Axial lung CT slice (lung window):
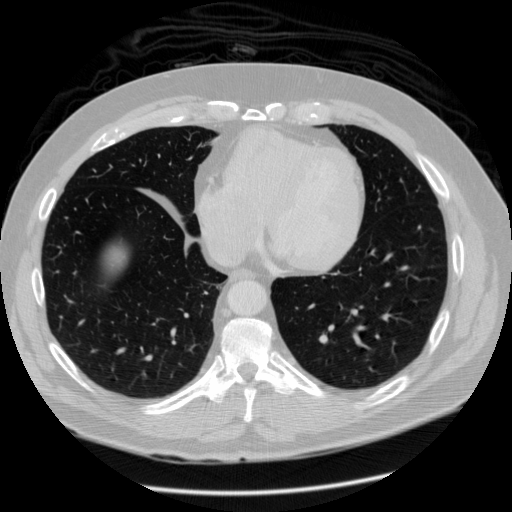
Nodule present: no